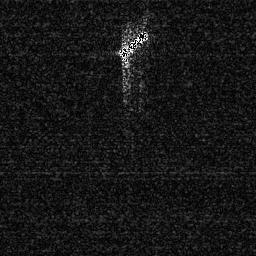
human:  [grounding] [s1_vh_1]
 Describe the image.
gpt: In the satellite image, there is  <ref>1 medium ship </ref> <box>[[44, 10, 58, 23, 0]]</box> located at top.